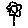
Label: flower